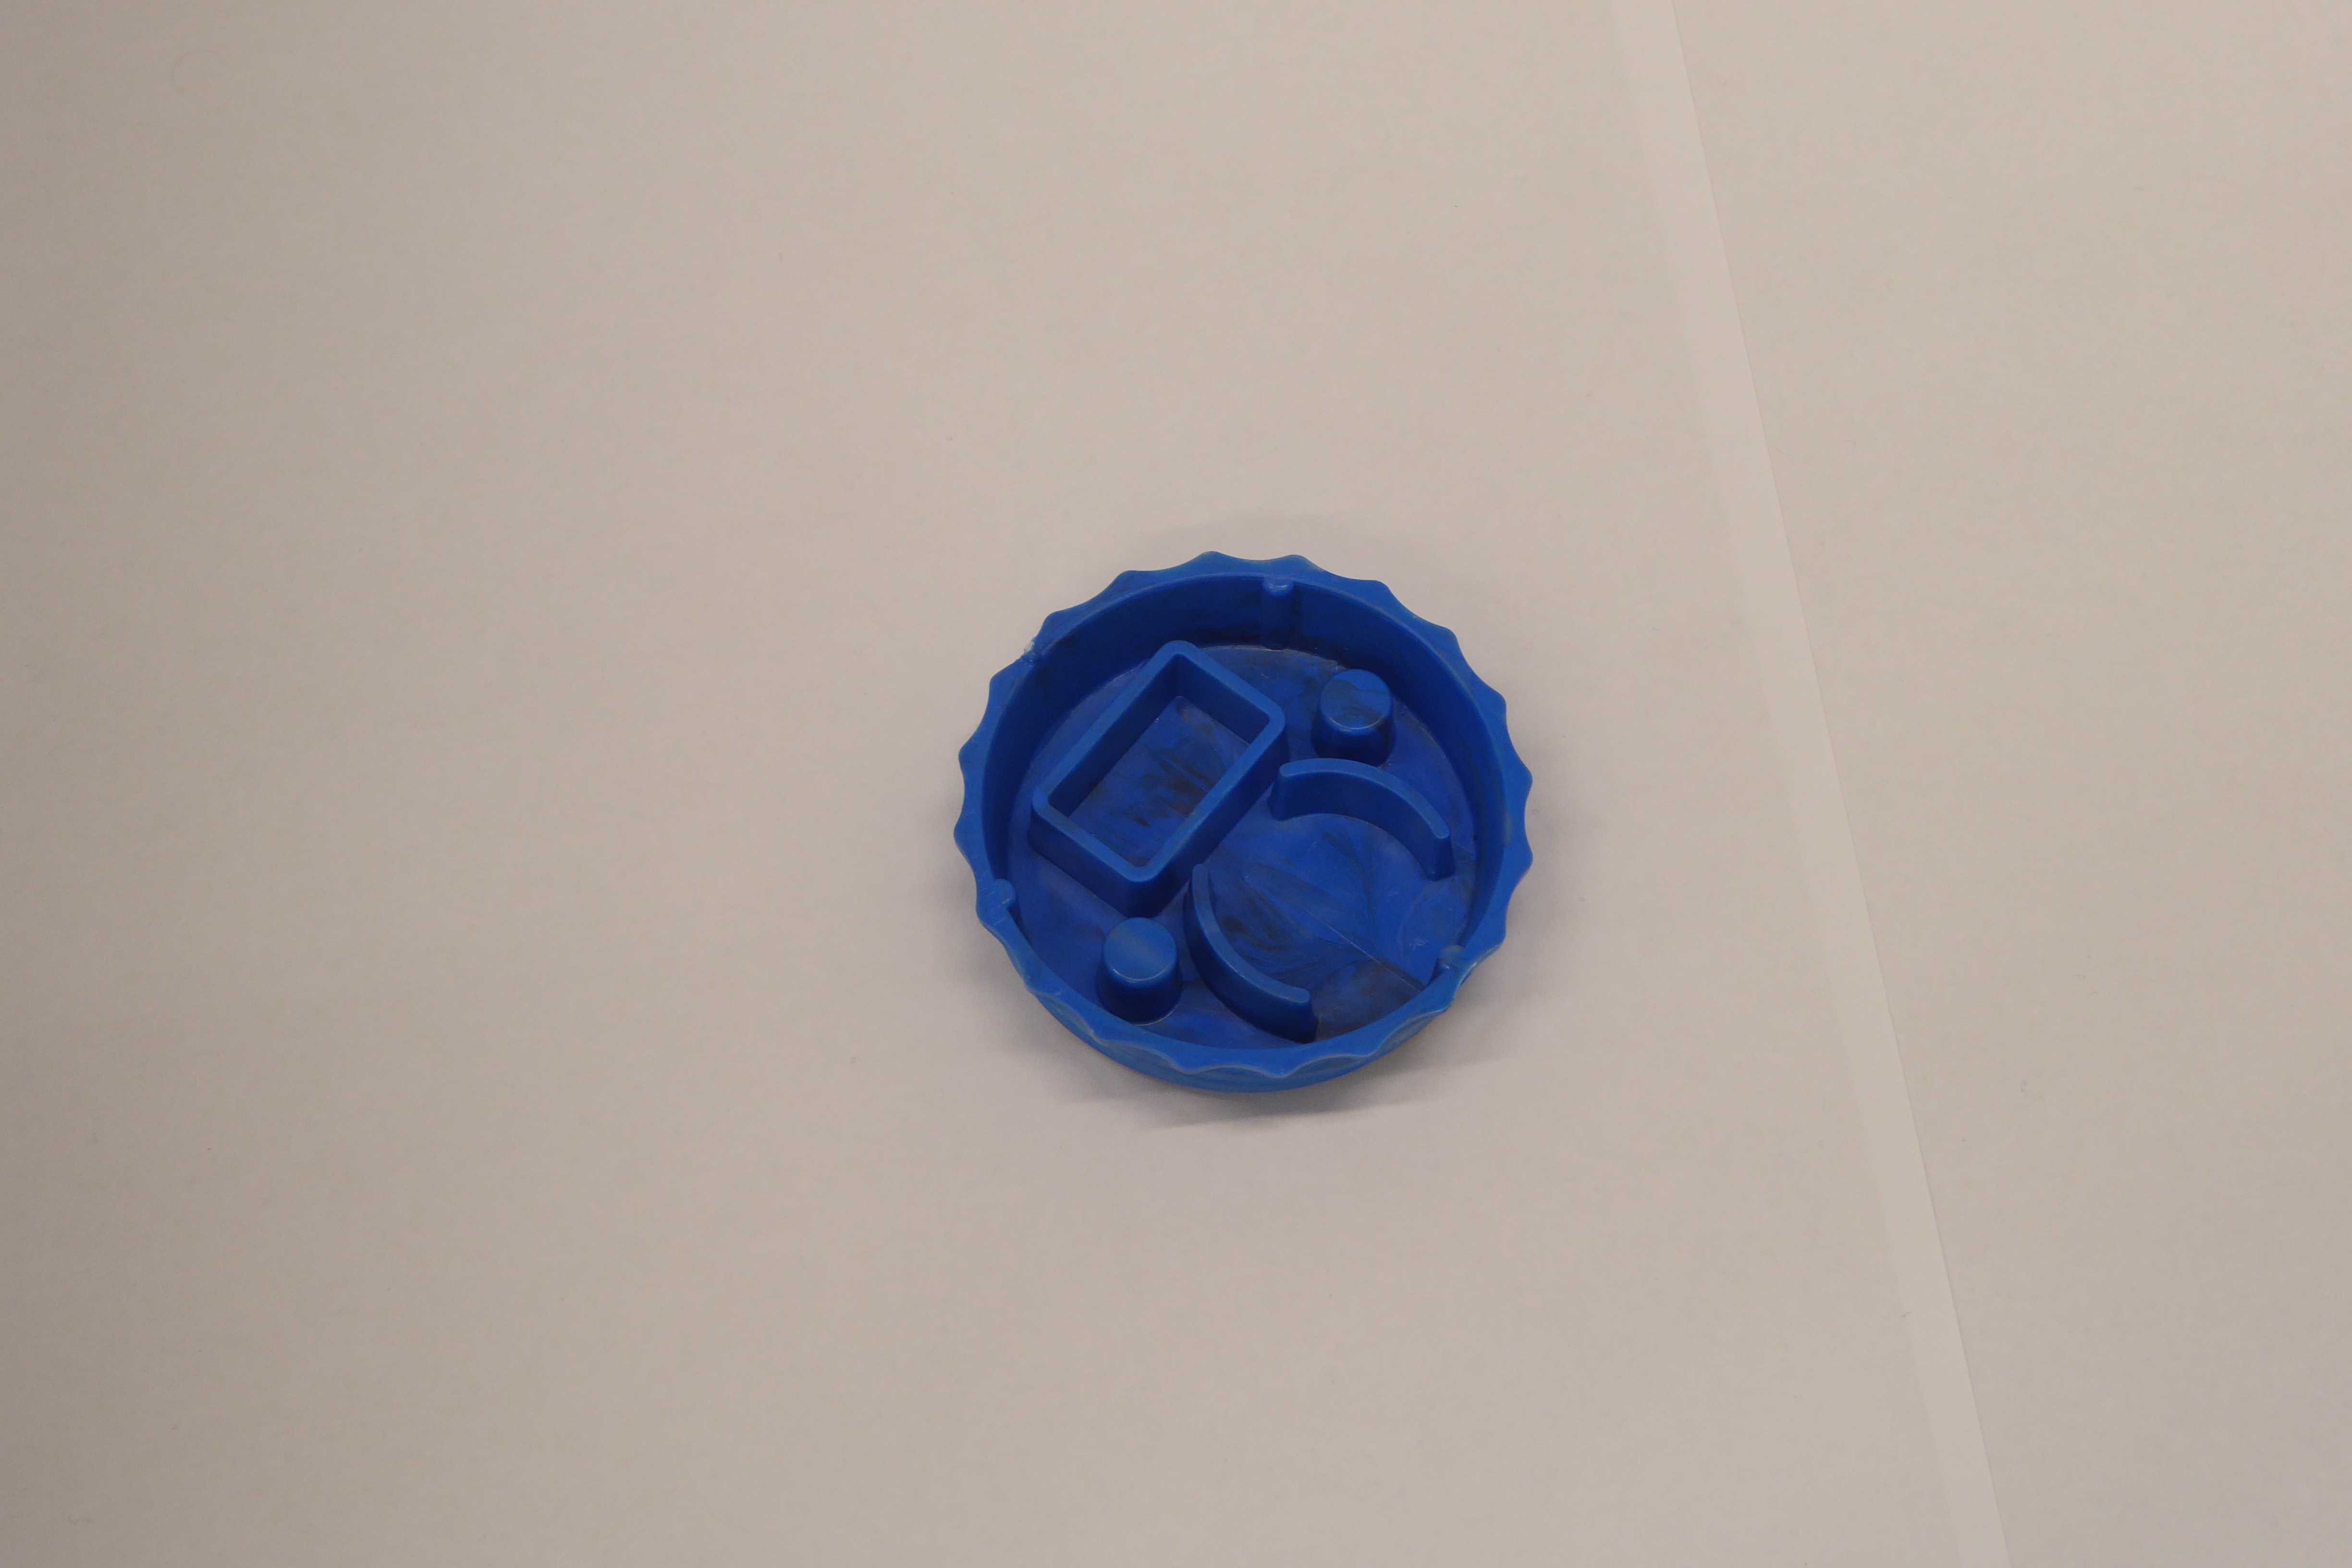
Label: Bottle Opener - Cover